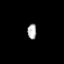
Tissue: prostate
Cell type: Myeloid cells
Senescence score: 0.7652
Nuclear area (px): 135
Mean DAPI intensity: 172.126